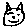
Label: cat